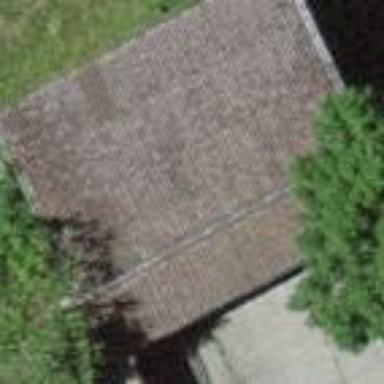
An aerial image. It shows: Barn.